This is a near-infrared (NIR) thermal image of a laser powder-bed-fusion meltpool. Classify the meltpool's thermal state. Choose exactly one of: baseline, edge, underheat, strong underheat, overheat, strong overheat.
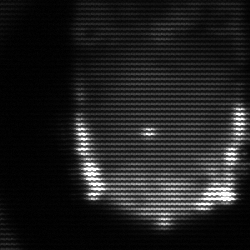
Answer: baseline